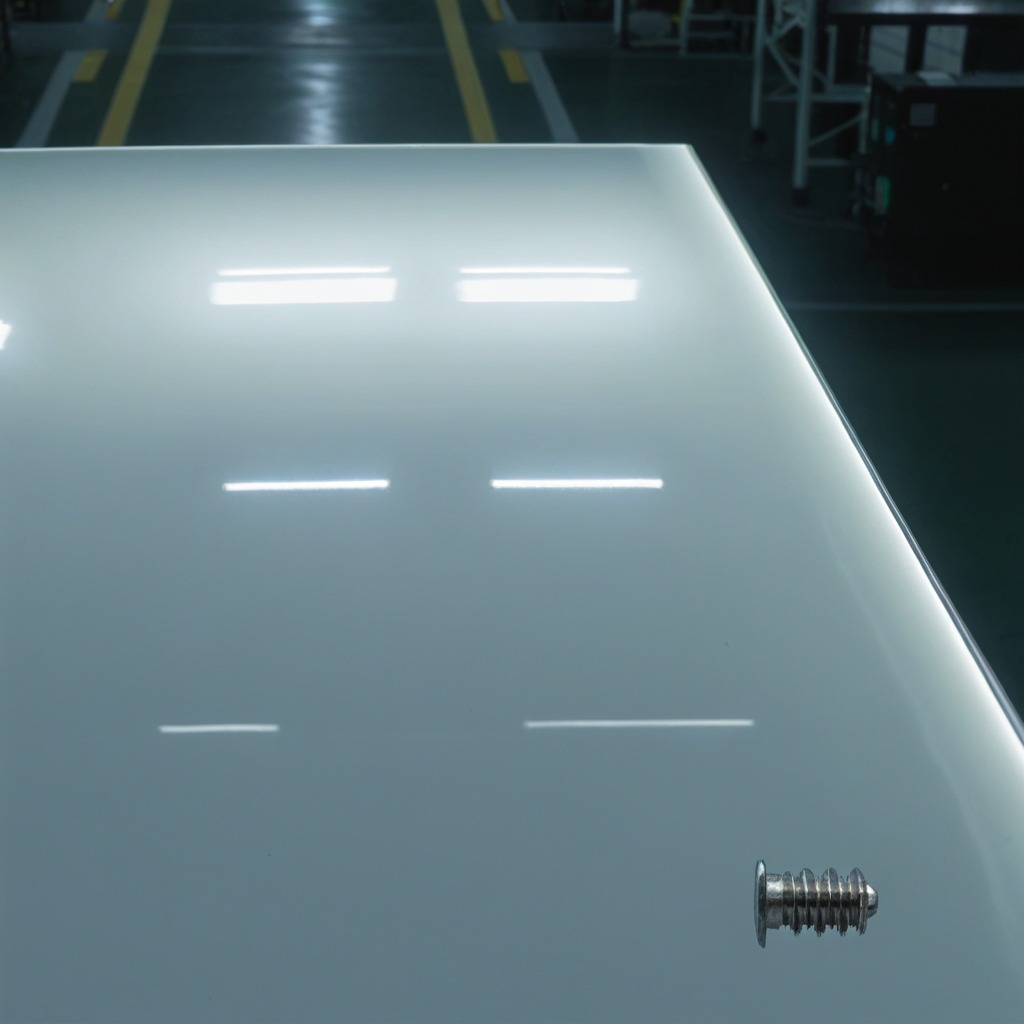
A metal screw is lying on a table in a ship maintenance bay.